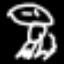
Label: frog